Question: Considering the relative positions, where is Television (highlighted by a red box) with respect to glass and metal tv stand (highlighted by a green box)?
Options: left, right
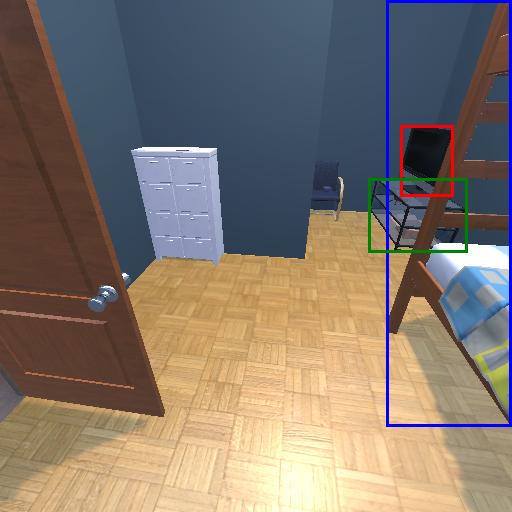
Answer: left